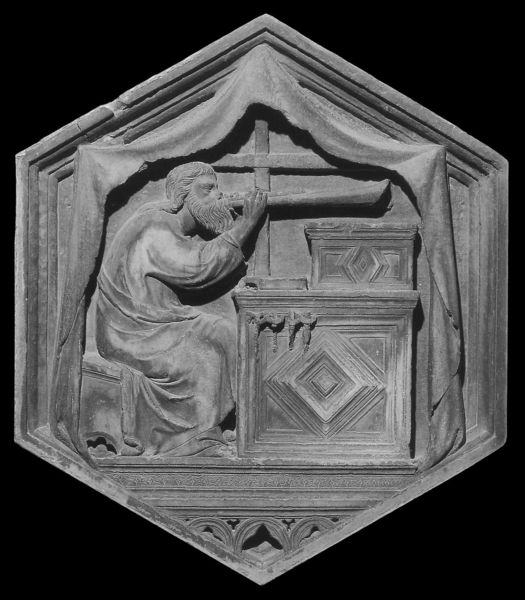
Titel: Reliefs vom Campanile des Domes in Florenz
Künstler: Andrea Pisano
Institution: Florenz, Museo dell’Opera del Duomo
Schlagwörter: mann, sitzen, fenster, grau, holz, schwarz, tisch, weiss, blick, tuch, ornament, bart, stein, vollbart, horn, innenraum, instrument, vorhang, kirche, gewand, mantel, sessel, sitzend, musik, relief, bank, hocker, detail, platte, truhe, buch, kreuz, knien, beten, gravierung, altar, schnitzerei, fries, mönch, fernrohr, sekretär, posaune, tunika, blasen, zelt, sechseck, sechseckig, trompete, vignette, gerätschaften, teleskop, blasend, emann, keuz, romb, stabaltar